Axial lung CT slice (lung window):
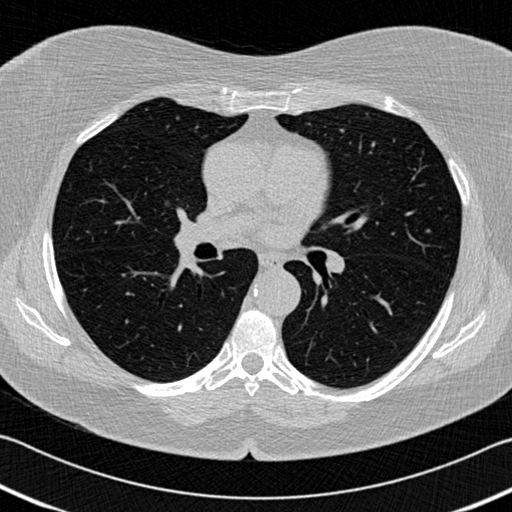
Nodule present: yes
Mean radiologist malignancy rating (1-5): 2.667